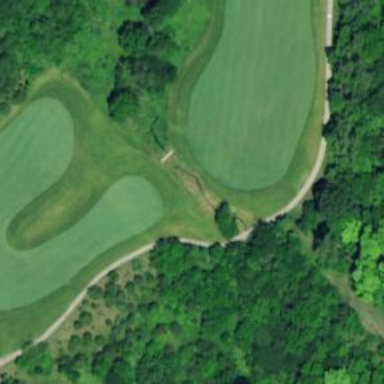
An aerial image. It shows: View of golf hole.